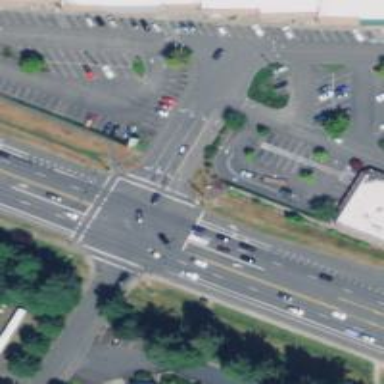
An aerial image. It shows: Trunk highway with left sidewalk.